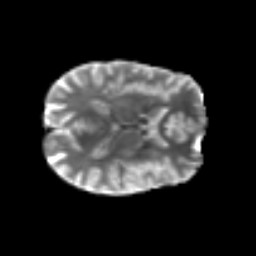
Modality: T2w
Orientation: axial
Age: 52
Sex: male
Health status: ill
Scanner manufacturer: siemens
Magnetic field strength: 3 T
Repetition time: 8.7 s
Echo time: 0.11 s